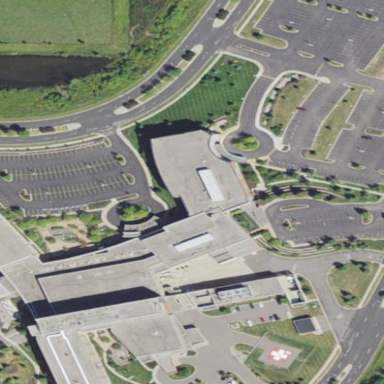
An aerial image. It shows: Healthcare facility identified as hospital.